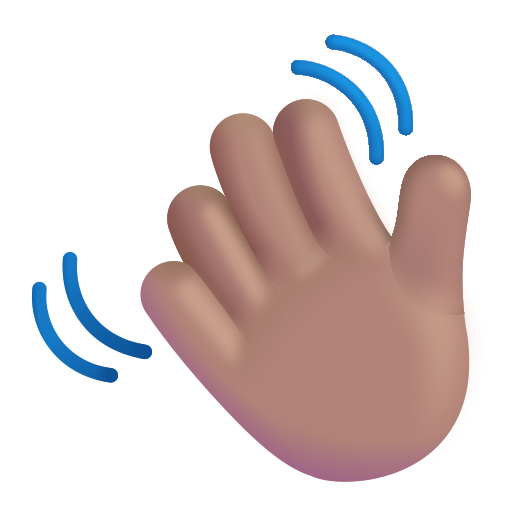
waving hand color